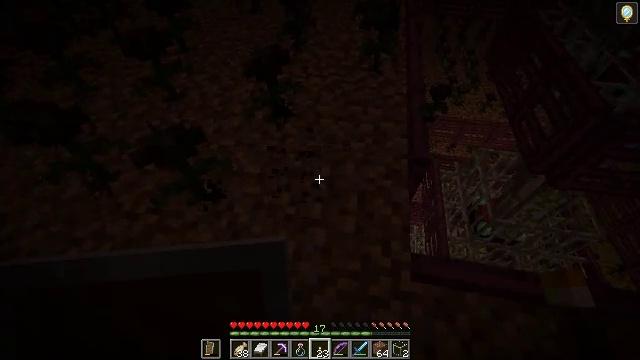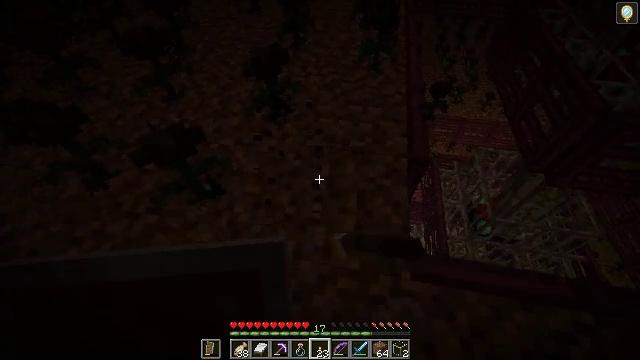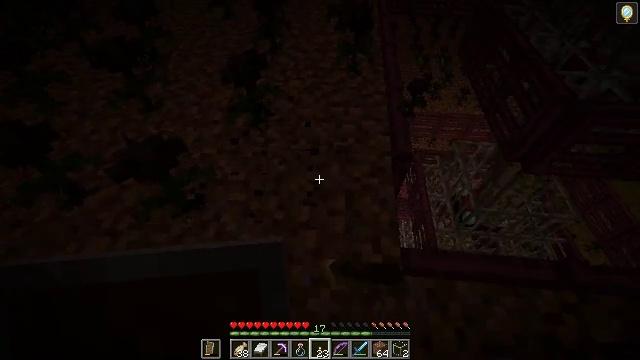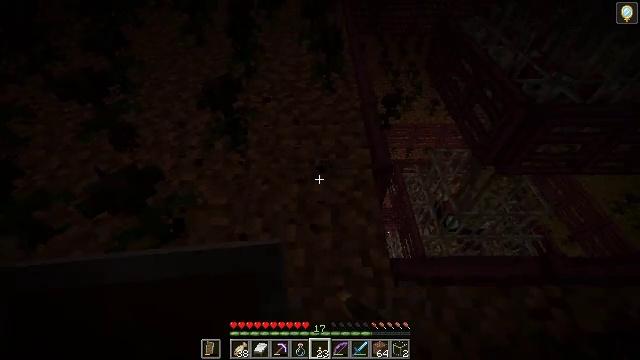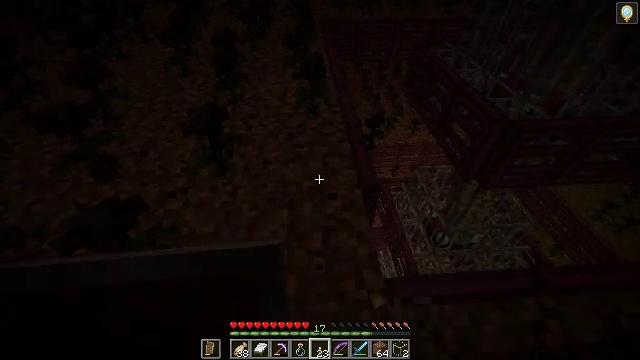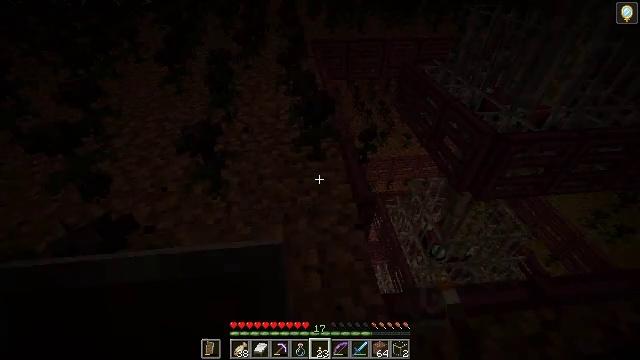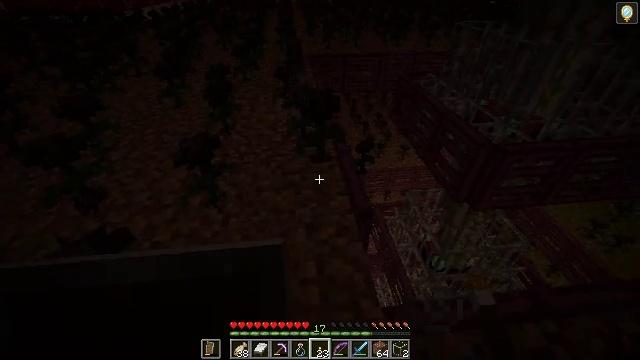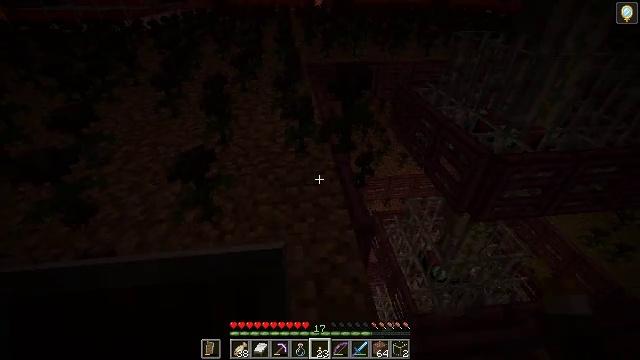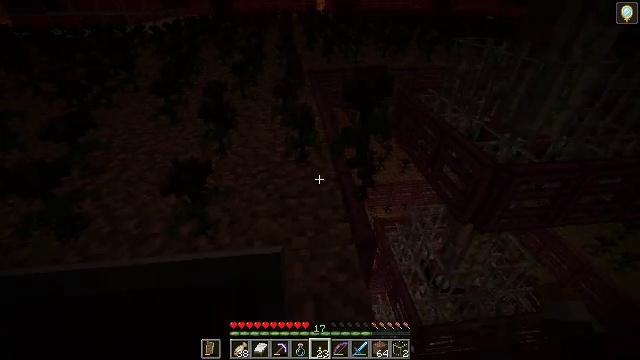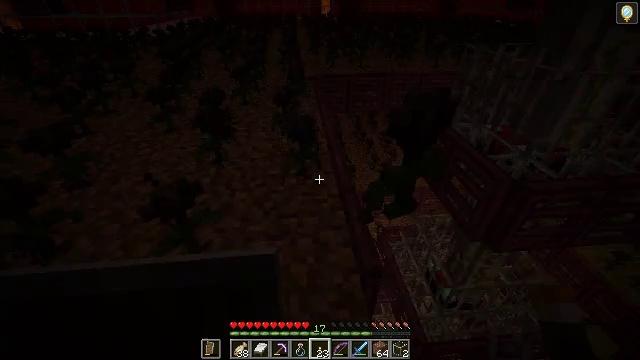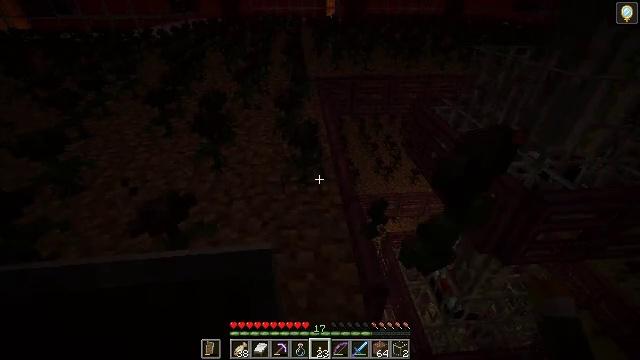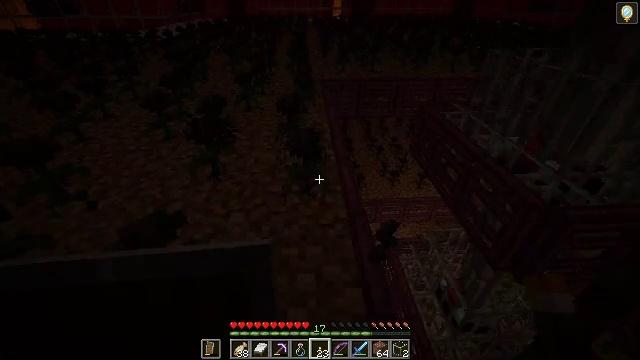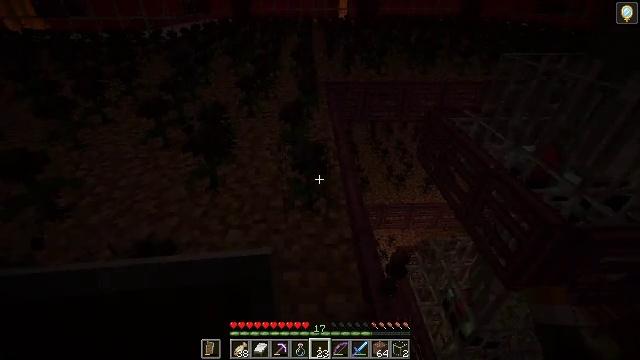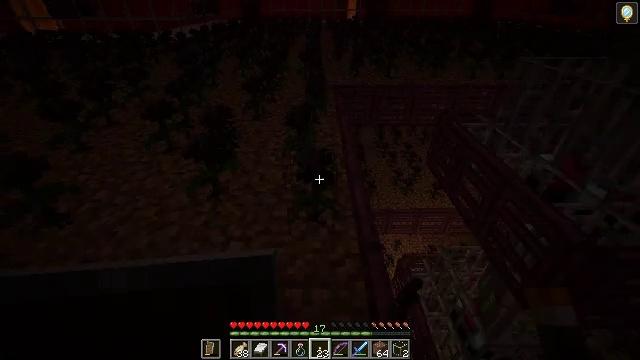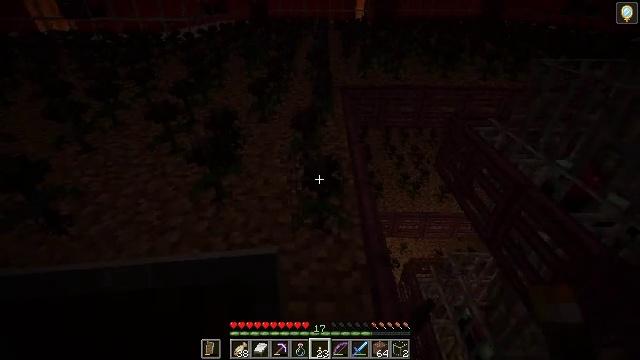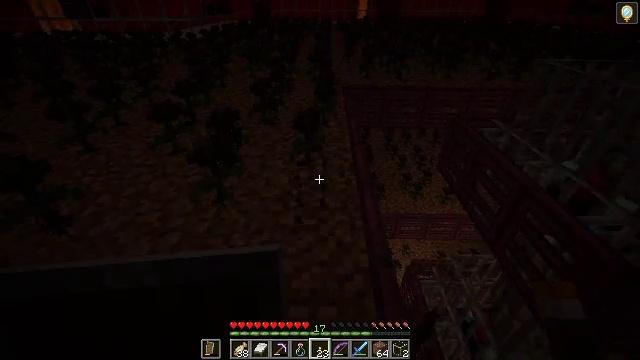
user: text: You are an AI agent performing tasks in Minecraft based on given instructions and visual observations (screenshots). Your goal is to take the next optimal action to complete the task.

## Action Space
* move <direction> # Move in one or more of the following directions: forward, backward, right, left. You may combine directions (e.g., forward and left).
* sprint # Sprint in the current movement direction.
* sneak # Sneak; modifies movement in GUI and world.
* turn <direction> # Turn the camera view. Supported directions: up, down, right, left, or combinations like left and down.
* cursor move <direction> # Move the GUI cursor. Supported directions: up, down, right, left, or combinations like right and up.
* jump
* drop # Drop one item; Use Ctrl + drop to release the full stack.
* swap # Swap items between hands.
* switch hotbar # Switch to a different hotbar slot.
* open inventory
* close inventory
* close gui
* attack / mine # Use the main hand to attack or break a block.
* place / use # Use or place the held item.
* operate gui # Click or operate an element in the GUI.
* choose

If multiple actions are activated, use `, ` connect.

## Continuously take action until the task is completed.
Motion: motion action
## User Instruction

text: Mine the wither rose with caution.
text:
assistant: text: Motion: attack / mine
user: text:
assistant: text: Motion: turn right
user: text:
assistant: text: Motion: turn right and up
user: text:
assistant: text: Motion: turn right and up
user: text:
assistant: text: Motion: turn right and up
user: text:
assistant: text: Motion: turn up
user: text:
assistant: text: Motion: move forward, turn up
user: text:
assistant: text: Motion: move forward
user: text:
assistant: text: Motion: move forward
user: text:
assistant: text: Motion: move forward
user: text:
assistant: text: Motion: move forward, turn left
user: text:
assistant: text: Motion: move forward, turn left
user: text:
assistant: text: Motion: turn left
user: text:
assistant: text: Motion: turn left
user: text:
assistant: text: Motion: attack / mine
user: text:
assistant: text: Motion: attack / mine
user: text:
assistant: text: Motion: attack / mine
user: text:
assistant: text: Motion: move forward, turn left and up, attack / mine
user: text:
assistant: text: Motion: move forward, turn up, attack / mine
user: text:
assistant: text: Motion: move forward, attack / mine
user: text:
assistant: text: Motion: move forward, turn right and up, attack / mine
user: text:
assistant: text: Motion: move forward, attack / mine
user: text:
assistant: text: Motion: move forward, attack / mine
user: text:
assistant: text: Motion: move forward, attack / mine
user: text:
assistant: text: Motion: move forward, turn right, attack / mine
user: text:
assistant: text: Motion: move forward, attack / mine
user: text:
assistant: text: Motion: move forward, attack / mine
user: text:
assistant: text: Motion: move forward, attack / mine
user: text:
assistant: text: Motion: move forward, attack / mine
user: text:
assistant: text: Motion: move forward, attack / mine